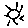
Label: sun